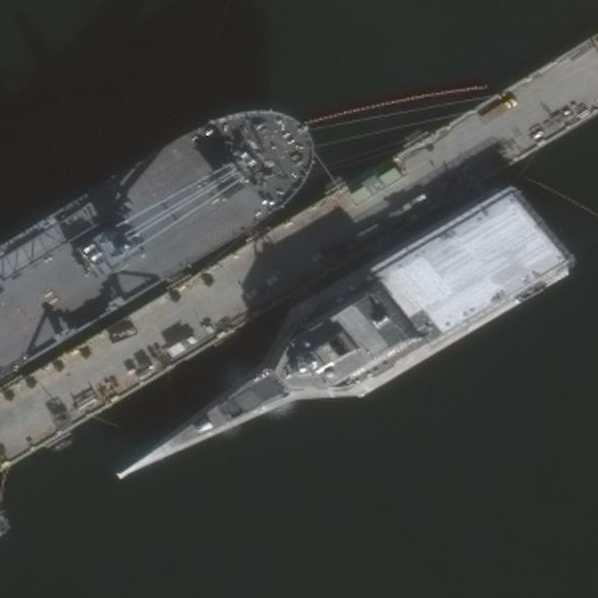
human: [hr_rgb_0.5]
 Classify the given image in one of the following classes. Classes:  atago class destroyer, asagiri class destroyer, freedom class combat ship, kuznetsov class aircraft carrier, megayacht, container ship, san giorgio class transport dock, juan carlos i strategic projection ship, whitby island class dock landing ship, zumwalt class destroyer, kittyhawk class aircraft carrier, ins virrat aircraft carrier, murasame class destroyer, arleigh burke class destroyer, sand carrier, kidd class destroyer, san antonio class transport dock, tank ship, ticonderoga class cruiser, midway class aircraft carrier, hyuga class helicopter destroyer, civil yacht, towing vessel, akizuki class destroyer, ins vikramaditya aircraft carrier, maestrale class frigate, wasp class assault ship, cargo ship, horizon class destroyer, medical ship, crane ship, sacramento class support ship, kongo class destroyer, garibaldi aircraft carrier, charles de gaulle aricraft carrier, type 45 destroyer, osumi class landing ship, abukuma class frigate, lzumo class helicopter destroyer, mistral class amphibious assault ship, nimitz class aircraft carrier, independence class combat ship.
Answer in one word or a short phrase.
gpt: Independence class combat ship